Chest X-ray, PA view. Patient: 49 years old, sex M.
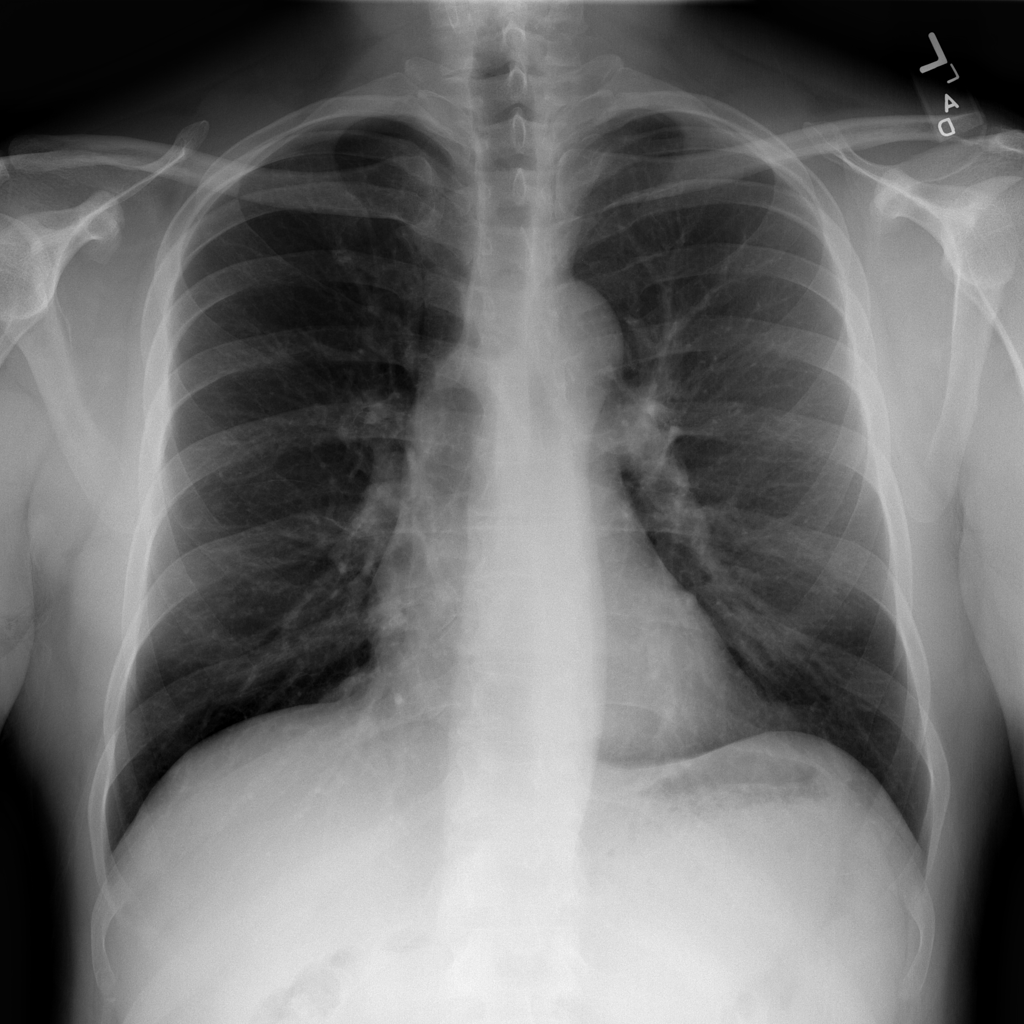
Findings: No Finding